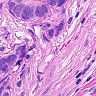
Metastatic tissue present: yes